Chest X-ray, AP view. Patient: 35 years old, sex F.
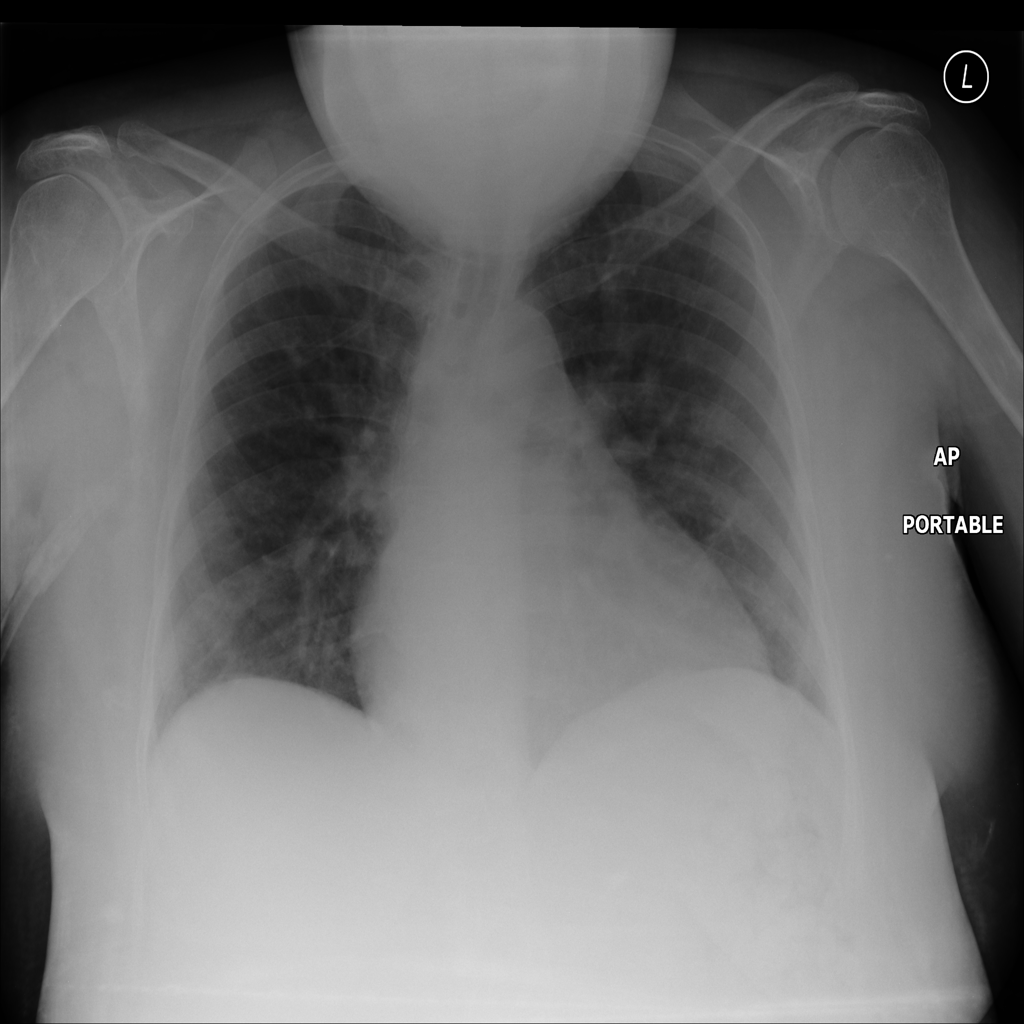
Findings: No Finding